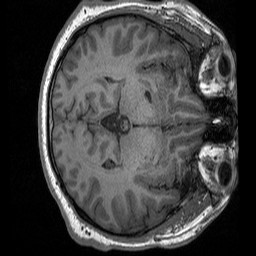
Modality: T1w
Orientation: axial
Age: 28
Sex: male